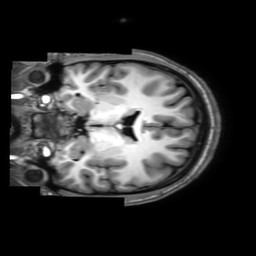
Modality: T1w
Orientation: coronal
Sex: male
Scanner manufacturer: philips
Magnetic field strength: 3 T
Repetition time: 0.0123 s
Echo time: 0.003475 s